Question: I'm trying to automatically process a form via Excel VBA. On the website I'm currently working with, I'm able to click buttons and fill in text fields without any issues. However, there's one "select" box that I can't work with: 1stNav. Normally, I'd do something like 'Document.getElementById("1stNav").Options(1).Selected = True', but I can't get the object.
I've tried using '.getElementById("1stNav"), .getElementsByName("1stNav"), .all.Item("1stNav").' Nothing seems to work. I can use these functions to select other DOM objects. What gives? Can anyone point me in the right direction?
Here's the source code (screen-shot so it's easier to read):

The full tag is: '&lt;select name="lstNav" class="ListNav" id="lstNav" style="background-color: whitesmoke;" onmouseover="this.className='ListNavExpand';" onmouseout="this.className='ListNav';" onchange="javascript:setTimeout('__doPostBack('lstNav','')', 0)" size="4"&gt;'
Thanks in advance.
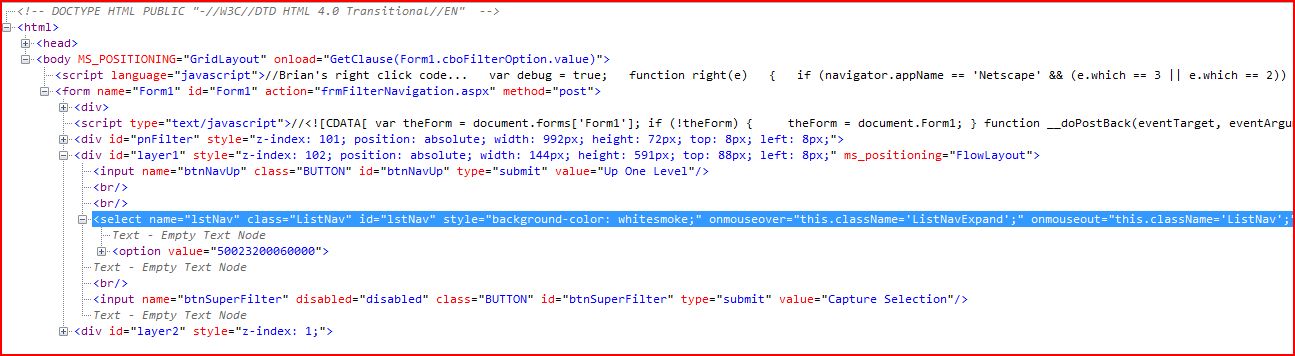
Answer: As I rarely look at comments to find an answer, I'll add it in down here as well:
It looks like the HTML code has "lstNav" (with a lower-case "L") and the VBA code has "1stNav" (with a number 1).